Field crop: maize
Growth stage: 2
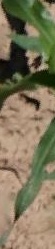
Species: maize